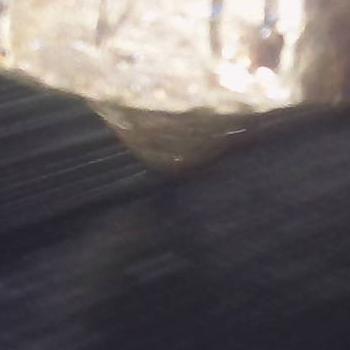
Flow rate: 178%